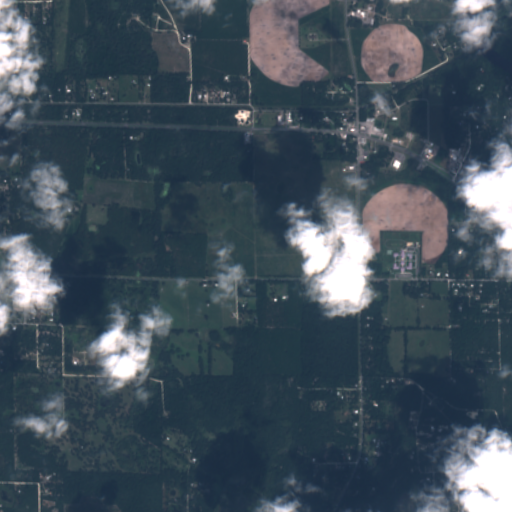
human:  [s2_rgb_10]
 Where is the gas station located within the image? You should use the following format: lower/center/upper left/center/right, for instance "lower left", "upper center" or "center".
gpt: The gas station is located in the upper right of the image.
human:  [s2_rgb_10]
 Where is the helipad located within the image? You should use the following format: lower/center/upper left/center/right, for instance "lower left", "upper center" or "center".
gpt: The helipad is located in the upper right of the image.
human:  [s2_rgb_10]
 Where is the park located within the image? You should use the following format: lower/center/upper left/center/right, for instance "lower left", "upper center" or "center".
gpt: The park is located in the center right of the image.
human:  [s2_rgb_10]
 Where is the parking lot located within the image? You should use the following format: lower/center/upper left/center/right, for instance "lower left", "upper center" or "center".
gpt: The parking lot is located in the upper right of the image.
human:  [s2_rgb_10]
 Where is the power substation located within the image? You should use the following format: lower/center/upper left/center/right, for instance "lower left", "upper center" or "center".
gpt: The power substation is located in the upper right of the image.
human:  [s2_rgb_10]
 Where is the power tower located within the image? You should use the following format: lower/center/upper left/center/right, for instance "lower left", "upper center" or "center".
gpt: The power tower is located in the upper right of the image.
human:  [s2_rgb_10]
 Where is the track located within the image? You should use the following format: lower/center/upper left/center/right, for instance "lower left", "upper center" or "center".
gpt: The track is located in the center right of the image.
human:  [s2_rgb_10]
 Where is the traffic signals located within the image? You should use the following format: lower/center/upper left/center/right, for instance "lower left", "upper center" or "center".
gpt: The traffic signals is located in the upper right of the image.
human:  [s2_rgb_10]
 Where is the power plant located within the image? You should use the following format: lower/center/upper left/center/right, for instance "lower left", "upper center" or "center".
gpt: There is no power plant in the image.